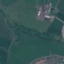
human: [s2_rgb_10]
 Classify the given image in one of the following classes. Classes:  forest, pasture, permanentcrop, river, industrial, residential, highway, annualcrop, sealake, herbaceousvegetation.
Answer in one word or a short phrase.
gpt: Pasture